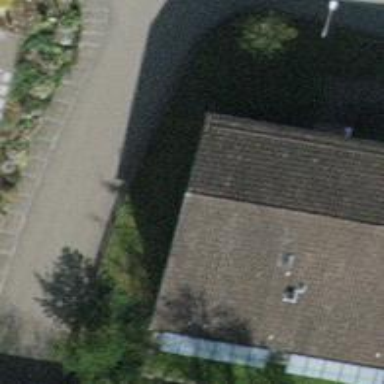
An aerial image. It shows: View of apartment building.